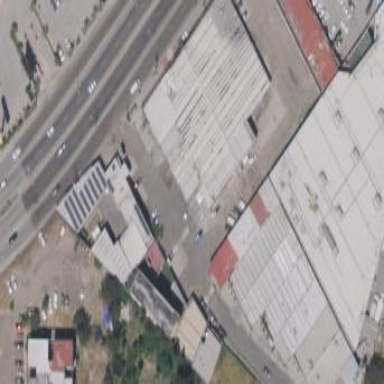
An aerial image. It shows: Commercial building.